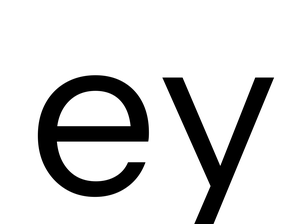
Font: InstrumentSans_Regular